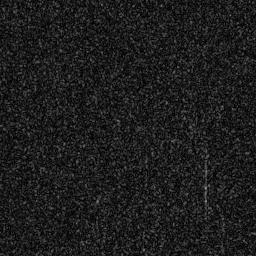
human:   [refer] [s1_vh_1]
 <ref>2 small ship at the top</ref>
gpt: <box>[[28, 1, 32, 16, 0]], [[34, 0, 38, 9, 0]]</box>